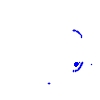
Particle: electron